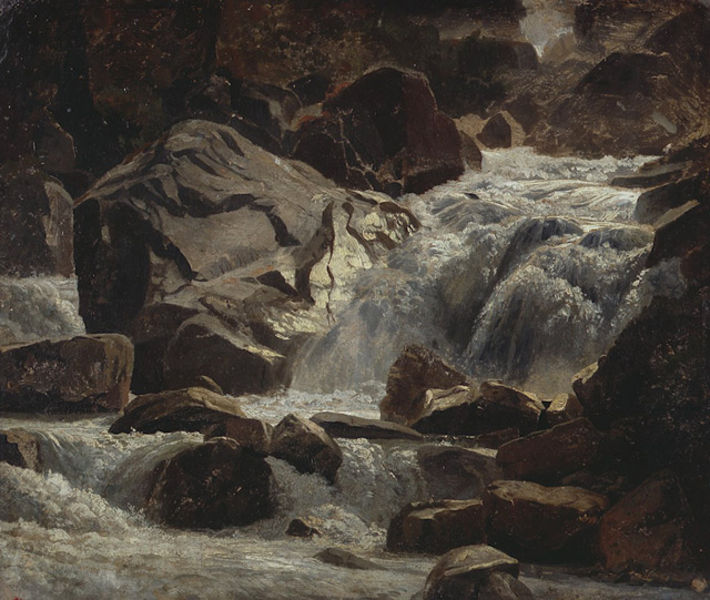
Titel: Schweizer Bergbach
Künstler: Johann Wilhelm Schirmer
Standort: Karlsruhe
Institution: Staatliche Kunsthalle Karlsruhe
Schlagwörter: baum, berg, blau, blätter, dunkel, felsen, gemälde, gestein, himmel, schatten, wasser, weiß, bäume, fluss, landschaft, ufer, braun, grau, hell, licht, nacht, schwarz, gras, malerei, stein, steine, öl, bach, flusslauf, kalt, nass, natur, strauch, busch, büsche, gebüsch, gewässer, sonne, realismus, wald, wasserfall, schnell, gischt, klar, wellen, studie, steinig, berge, fels, gebirge, klippen, wüst, landschaftsmalerei, geröll, schlucht, steil, winter, rauschen, romantik, schaum, strom, stromschnelle, stromschnellen, strömung, sturzbach, ölgemälde, erhaben, flut, fluten, gewalt, naturgewalt, querformat, tosend, wild, detail, glänzen, deutsch, glatt, granit, fliessend, eng, courbet, alpen, zweig, flusslandschaft, wirbel, groß, lauf, niederländisch, spritzen, schiefer, strudel, romantisch, gebirgsbach, bachlauf, kühl, felsbrocken, naturalistisch, brocken, gestrüpp, spritzer, fließen, heroisch, kanten, tropfen, koch, felsblock, canyon, bergbach, fische, schäumen, wildbach, reissend, tosen, kalk, quelle, feucht, abfallend, rauschend, lebendig, kaskade, feininger, katarakt, wildwasser, gewaltig, sprudel, flußbett, bergfluss, gelsen, elsen, basalt, nordalpin, schäumend, wasserfal, sprudeln, sprudelnd, gustave, felsschlucht, fesl, 19. jahrhundert, 1700, 1770, 1814, bachh, bril, gebirgsback, wilde natur, glaanz, licht schaum, wasserfallo, brahn, naturgewald, felsenbach, gilscht, forellengewässer, sauerstoffreich, herunterfliessen, romantikmalerei